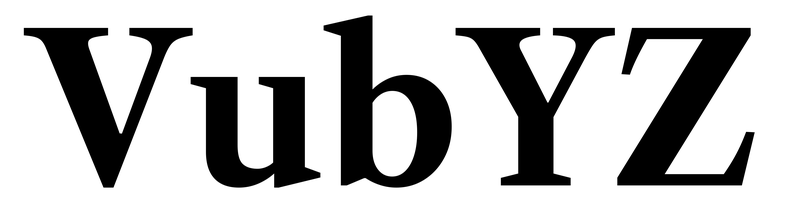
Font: LibreCaslonText_Bold